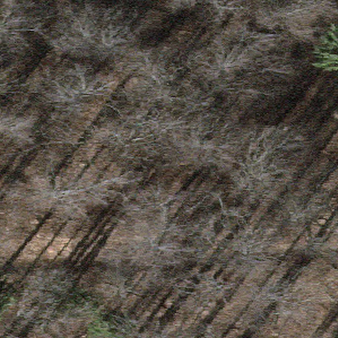
Label: other